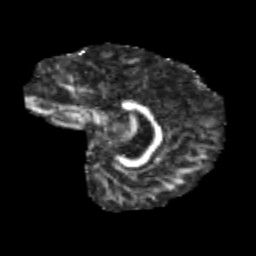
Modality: FA
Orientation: sagittal
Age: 10
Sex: male
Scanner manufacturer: siemens
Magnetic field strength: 3 T
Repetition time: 3.8 s
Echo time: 0.07 s